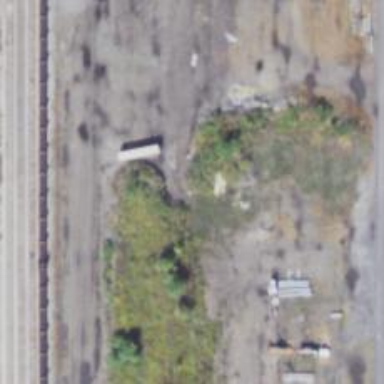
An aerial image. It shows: Abandoned railway yard.